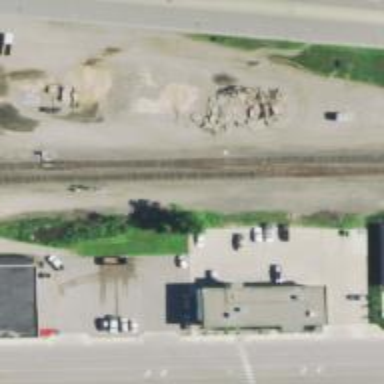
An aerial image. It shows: Railway track.